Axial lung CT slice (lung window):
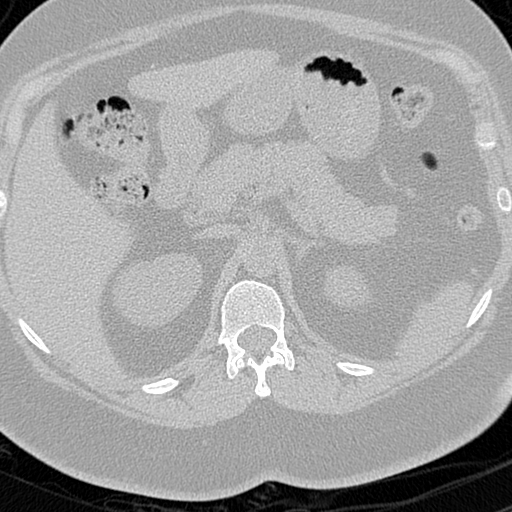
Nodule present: no